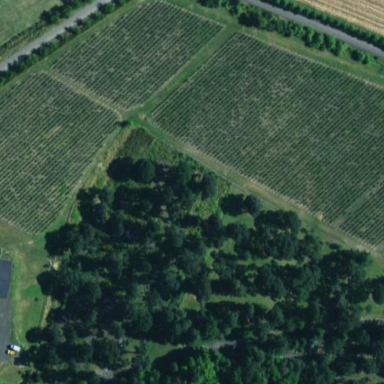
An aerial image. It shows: Vineyard with grape crops.